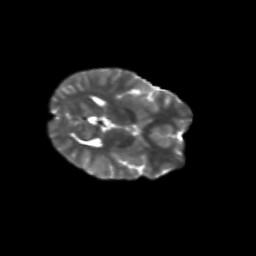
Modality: T2w
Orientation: axial
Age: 8
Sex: female
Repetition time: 9.512 s
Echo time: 0.089 s